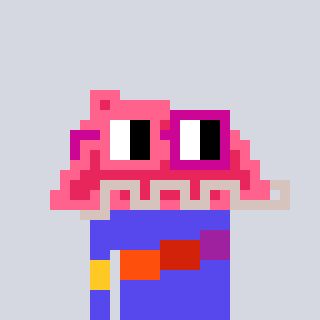
a pixel art character with square pink and red glasses, a retainer-shaped head and a computerblue-colored body on a cool background